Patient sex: M
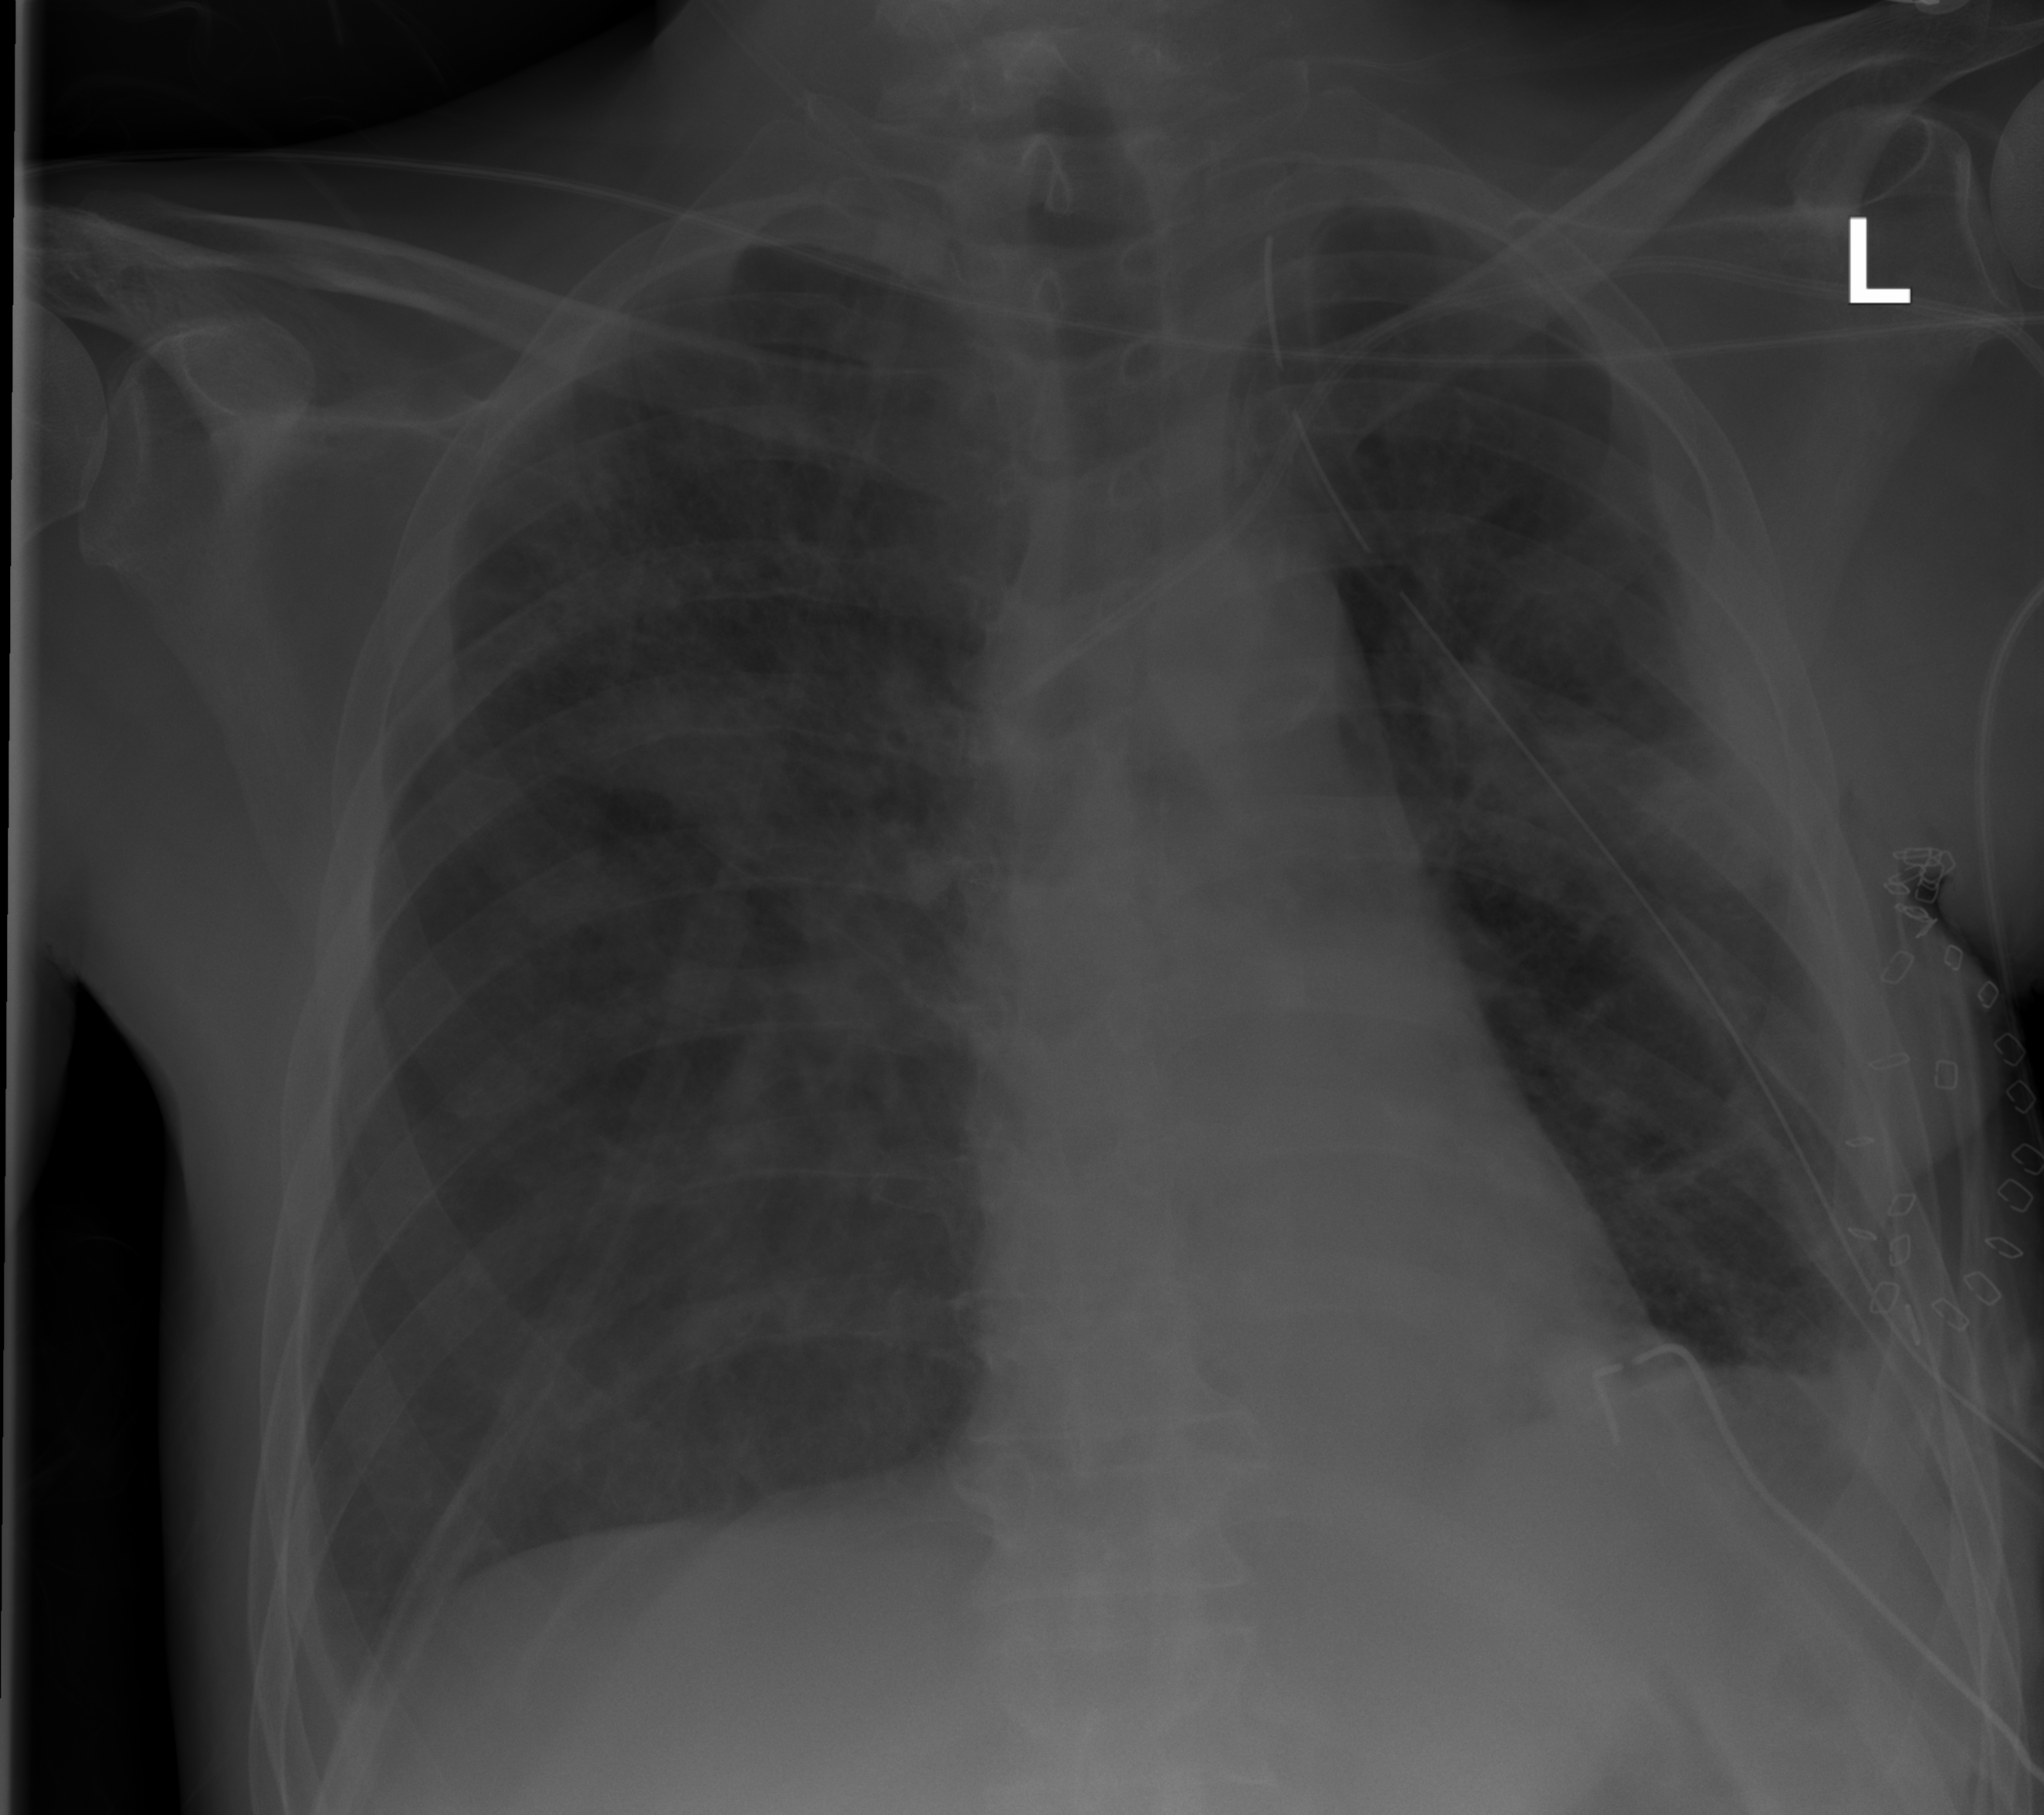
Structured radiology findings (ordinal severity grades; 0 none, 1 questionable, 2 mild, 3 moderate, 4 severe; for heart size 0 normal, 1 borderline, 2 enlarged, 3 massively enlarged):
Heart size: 0
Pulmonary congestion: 0
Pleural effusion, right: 1
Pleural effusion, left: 2
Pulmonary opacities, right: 2
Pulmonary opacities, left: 2
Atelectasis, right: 0
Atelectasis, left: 2